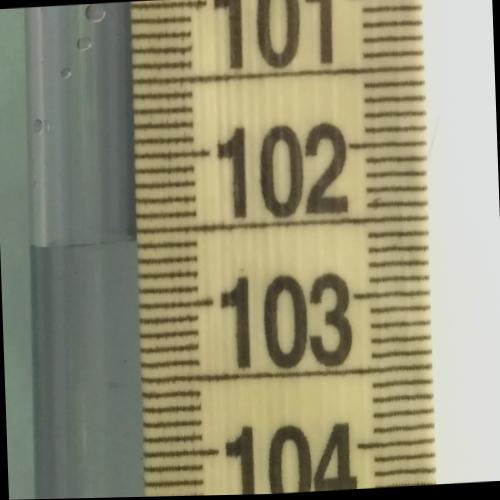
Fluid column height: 102.6 cm